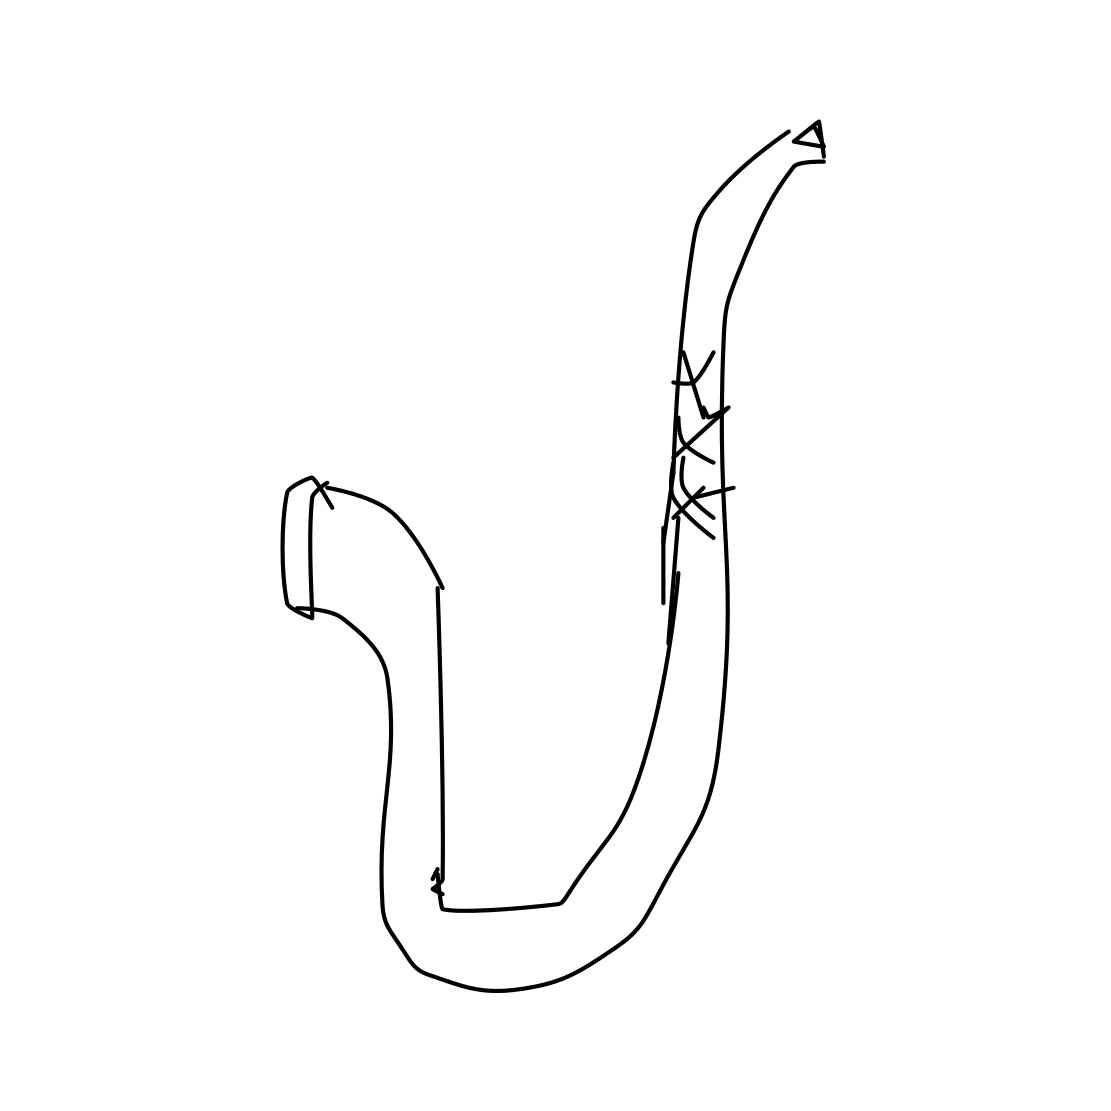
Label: saxophone